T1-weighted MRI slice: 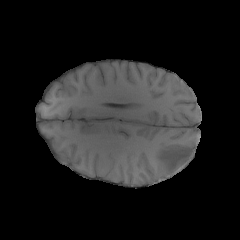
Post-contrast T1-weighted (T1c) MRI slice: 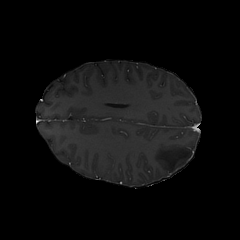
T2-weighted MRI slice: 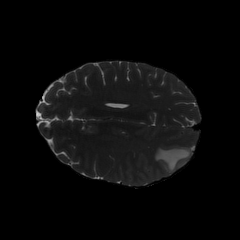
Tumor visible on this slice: yes